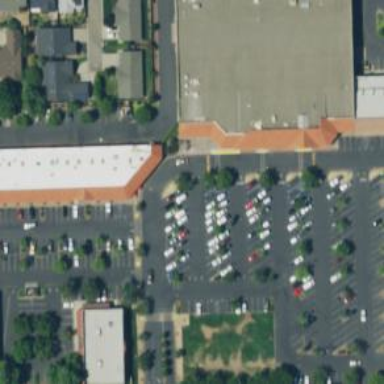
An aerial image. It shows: Retail area.